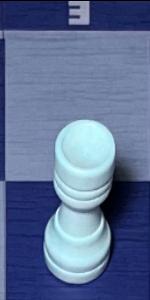
Label: Rook_White